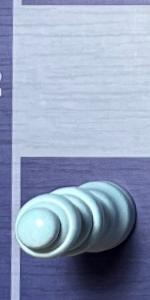
Label: Queen_White